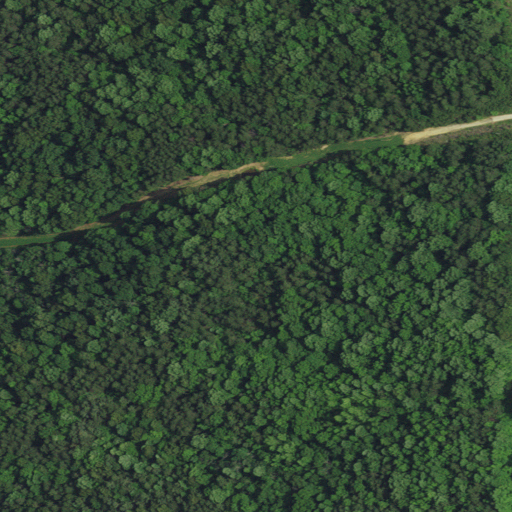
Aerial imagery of mountain in Indiana named Knoblick Knob containing mixed forest, deciduous forest, evergreen forest, open development, and low intensity development